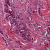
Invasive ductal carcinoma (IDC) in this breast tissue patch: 1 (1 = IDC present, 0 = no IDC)